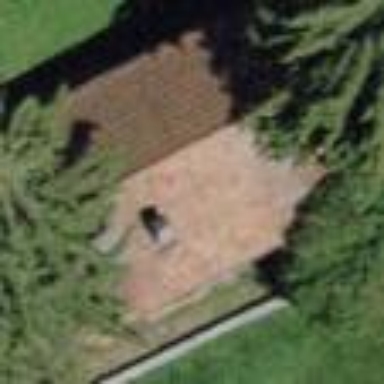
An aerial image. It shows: Shed.